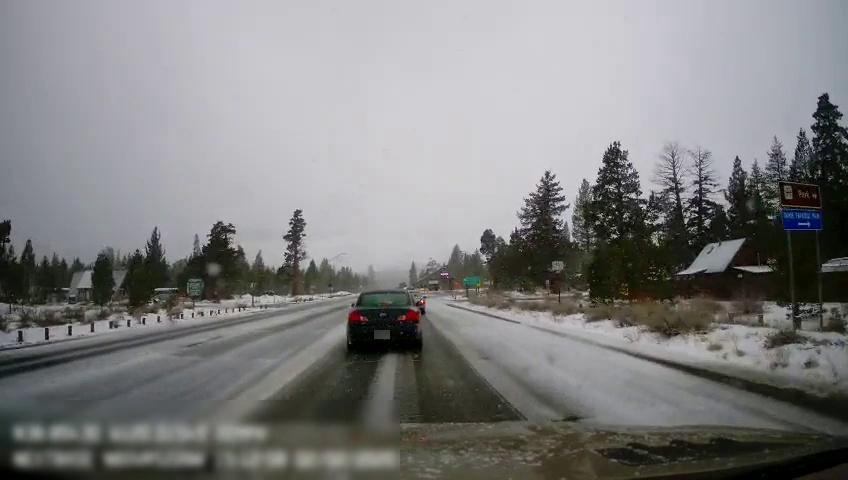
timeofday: Day
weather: Snowy
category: Drivable Space
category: Vehicles | Car
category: Vehicles | Car
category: Traffic | Signs
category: Traffic | Signs
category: Traffic | Signs
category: Traffic | Signs